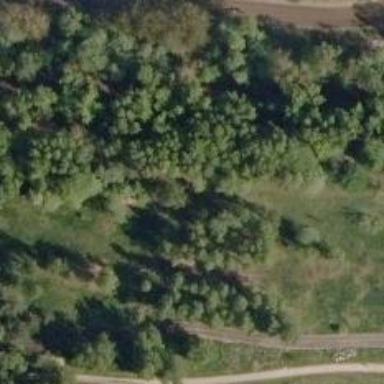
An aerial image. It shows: Hole used for both golf and disc golf.